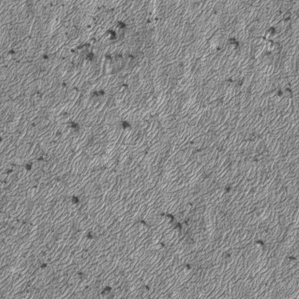
Label: frost